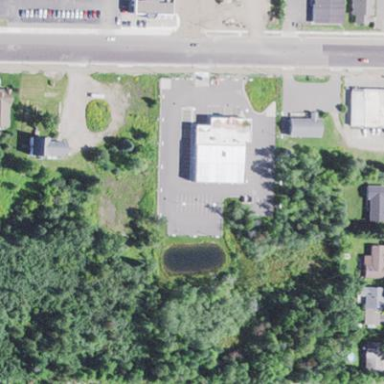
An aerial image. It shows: Retail area.